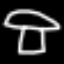
Label: mushroom